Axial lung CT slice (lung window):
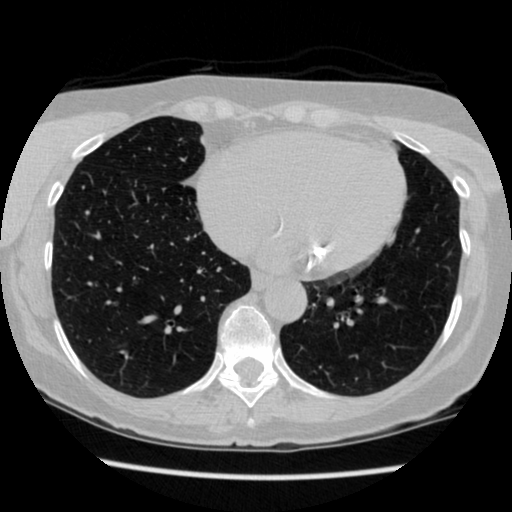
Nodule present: no